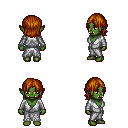
a pixel art fantasy rpg character, female body template, orc, green skin, white robe, gold greaves, brunette long bangs hairstyle, four views (front, back, left, right), 2x2 character sprite sheet, small pixel art, hard edges, no anti-aliasing